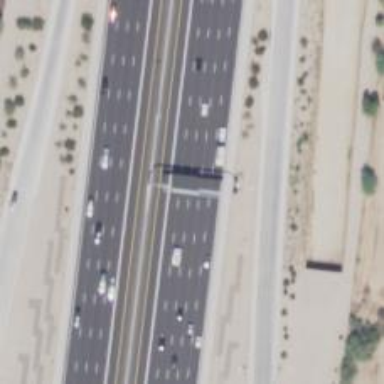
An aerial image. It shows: Asphalt motorway.